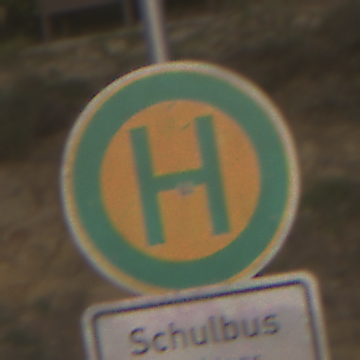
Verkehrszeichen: Haltestelle
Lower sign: ZeitangabenMitBeschraenkungAufWochentage5
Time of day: Dawn
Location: Outdoor (RoadRail)
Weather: Clear
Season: NotSpecified
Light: Natural